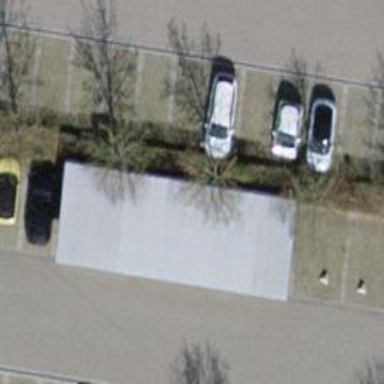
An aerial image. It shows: Parking area with surface.